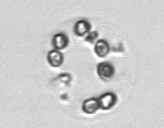
Label: Phaeocystis